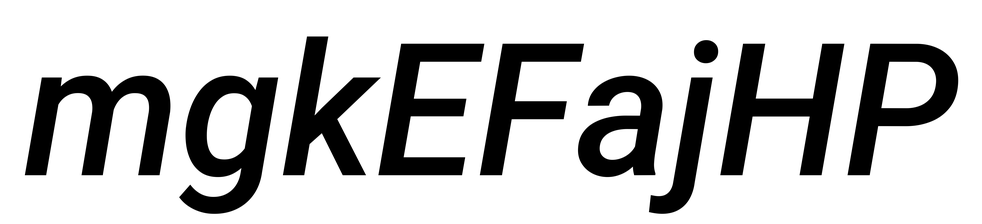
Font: Roboto-Italic_Medium_Italic